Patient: sex F, age 82
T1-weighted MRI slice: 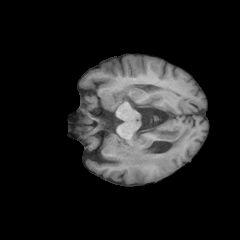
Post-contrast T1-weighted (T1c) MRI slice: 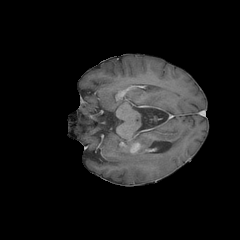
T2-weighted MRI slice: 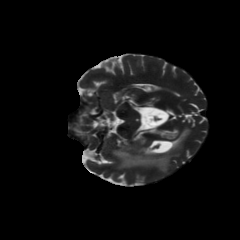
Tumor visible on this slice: yes
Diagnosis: Glioblastoma, IDH-wildtype
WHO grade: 4